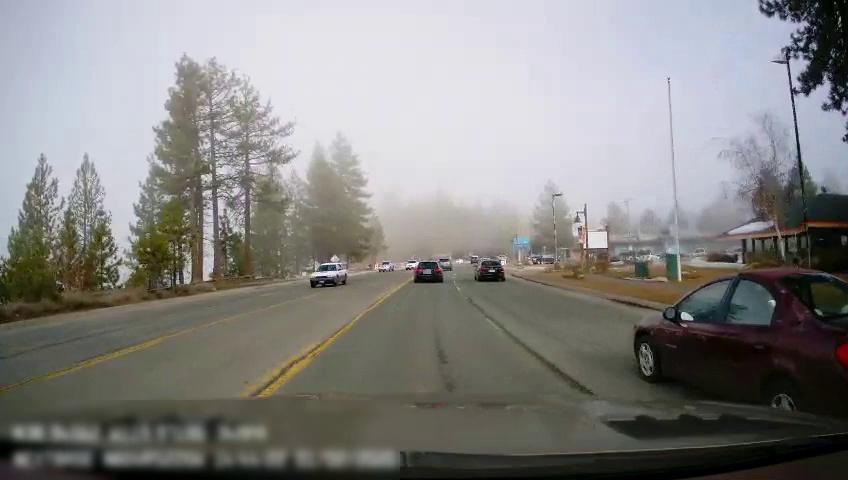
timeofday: Day
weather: Sunny
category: Drivable Space
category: Vehicles | Car
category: Vehicles | SUV
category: Vehicles | SUV
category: Vehicles | Car
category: Vehicles | Car
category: Vehicles | Truck
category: Vehicles | Car
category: Vehicles | Car
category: Lanes | Opposite Lane
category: Lanes | Current Lane
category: Lanes | Current Lane